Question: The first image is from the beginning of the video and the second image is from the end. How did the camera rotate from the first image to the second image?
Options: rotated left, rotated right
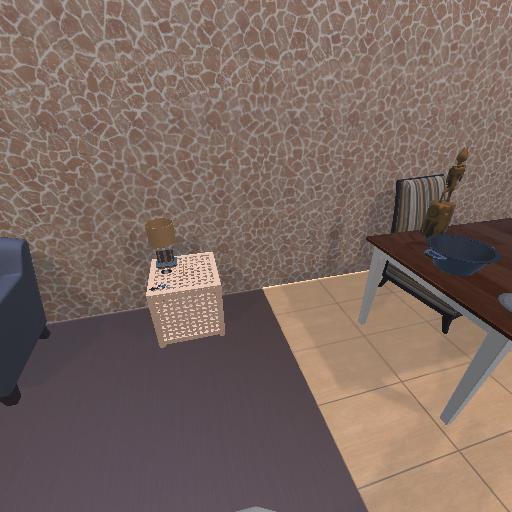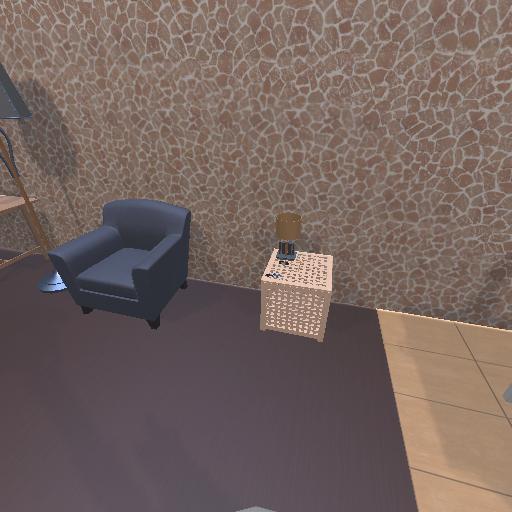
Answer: rotated left